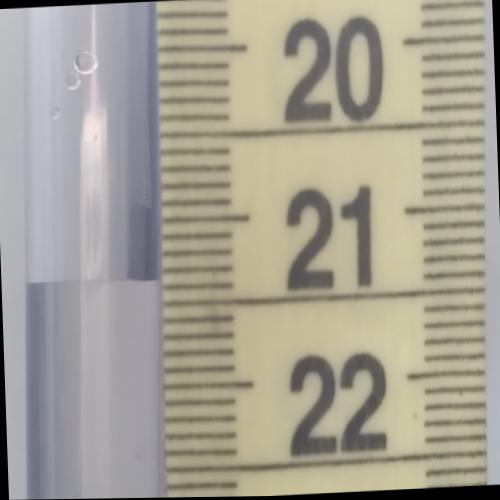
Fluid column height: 21.4 cm